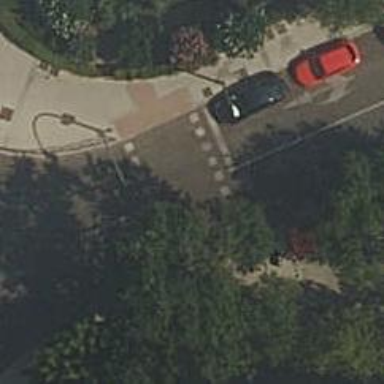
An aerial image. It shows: Zebra crossing with traffic signals.